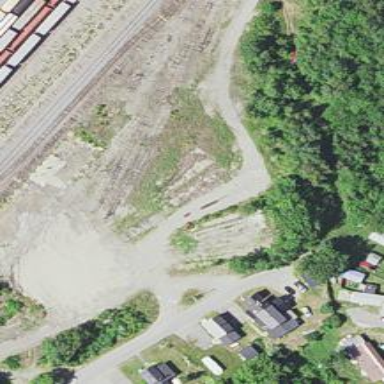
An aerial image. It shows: Unused railway yard.